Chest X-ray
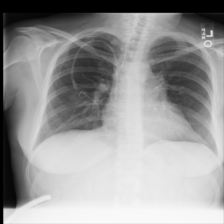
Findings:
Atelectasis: negative
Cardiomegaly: negative
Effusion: negative
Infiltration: negative
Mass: negative
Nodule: negative
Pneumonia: negative
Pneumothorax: negative
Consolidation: negative
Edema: negative
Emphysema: negative
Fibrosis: negative
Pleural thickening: negative
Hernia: negative